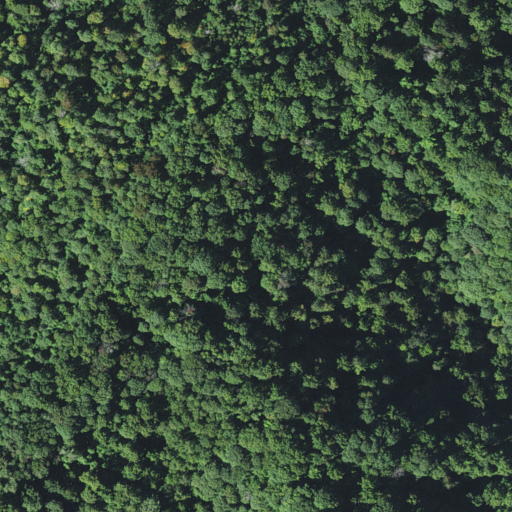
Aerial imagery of ridge(s) in North Carolina named Hogback Ridge containing only deciduous forest